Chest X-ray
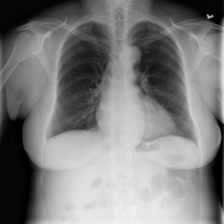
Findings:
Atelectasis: negative
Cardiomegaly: negative
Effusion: negative
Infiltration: negative
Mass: negative
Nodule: negative
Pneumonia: negative
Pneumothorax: negative
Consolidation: negative
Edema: negative
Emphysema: negative
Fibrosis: negative
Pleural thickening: negative
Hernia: negative